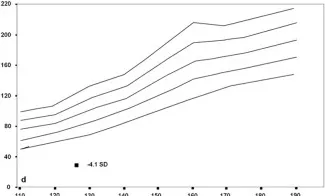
Bone area corrected for height.
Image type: chart (chart)